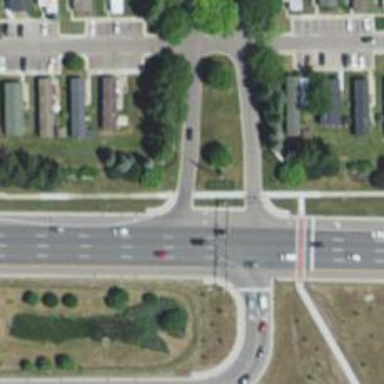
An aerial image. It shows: Footway located on traffic island.